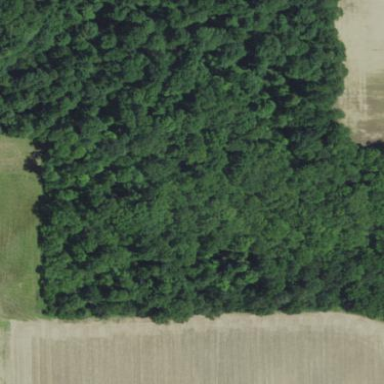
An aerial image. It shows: Serene woodland landscape.